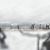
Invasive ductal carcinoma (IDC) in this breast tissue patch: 0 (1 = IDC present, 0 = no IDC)